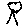
Label: tree